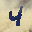
Label: 4